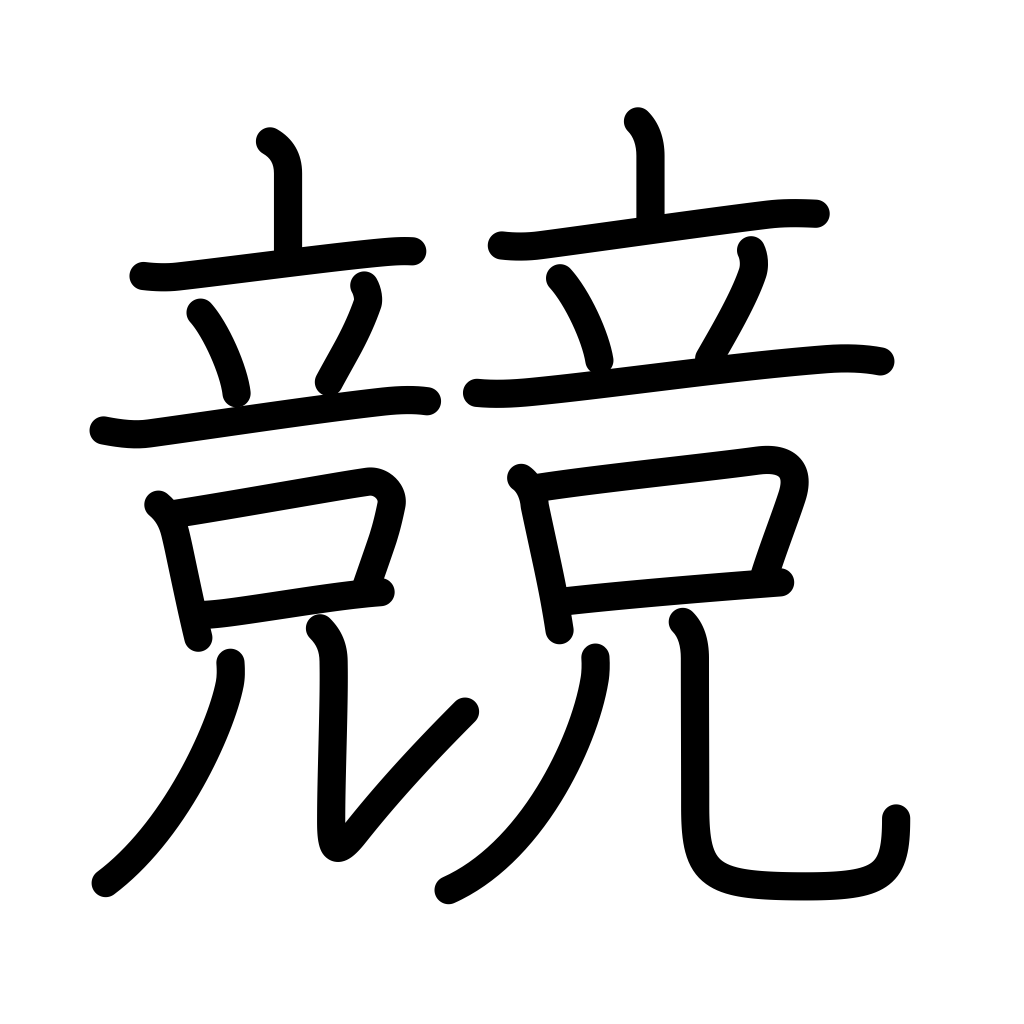
Meaning: emulate, compete with, bid, sell at auction, bout, contest, race